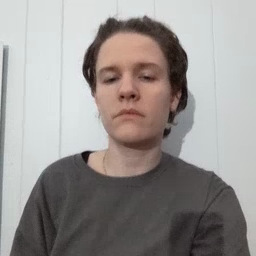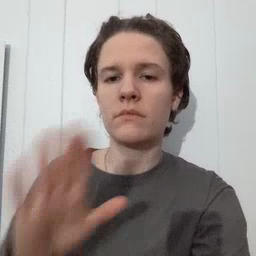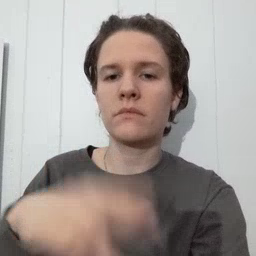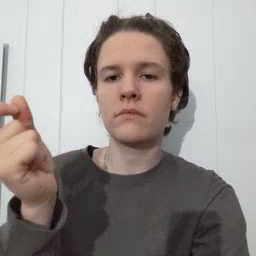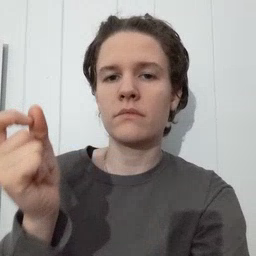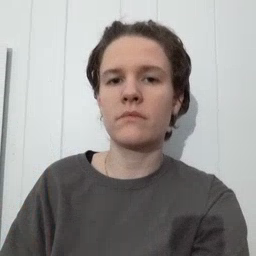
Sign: dog